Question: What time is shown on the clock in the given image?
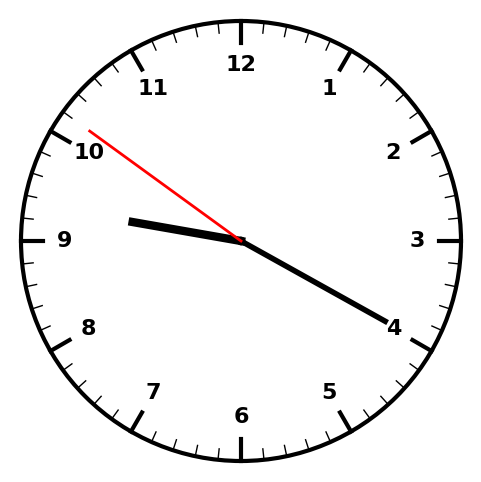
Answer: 09:19:51